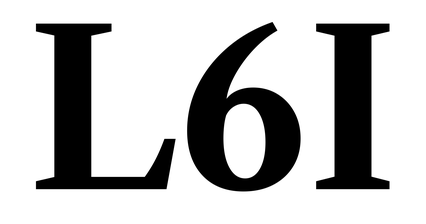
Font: LibreCaslonText_Bold